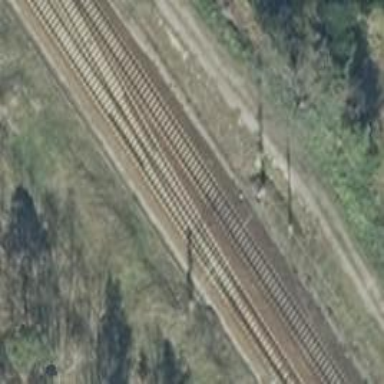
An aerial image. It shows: Milestone along the railway with catenary mast.